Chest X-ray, PA view. Patient: 39 years old, sex M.
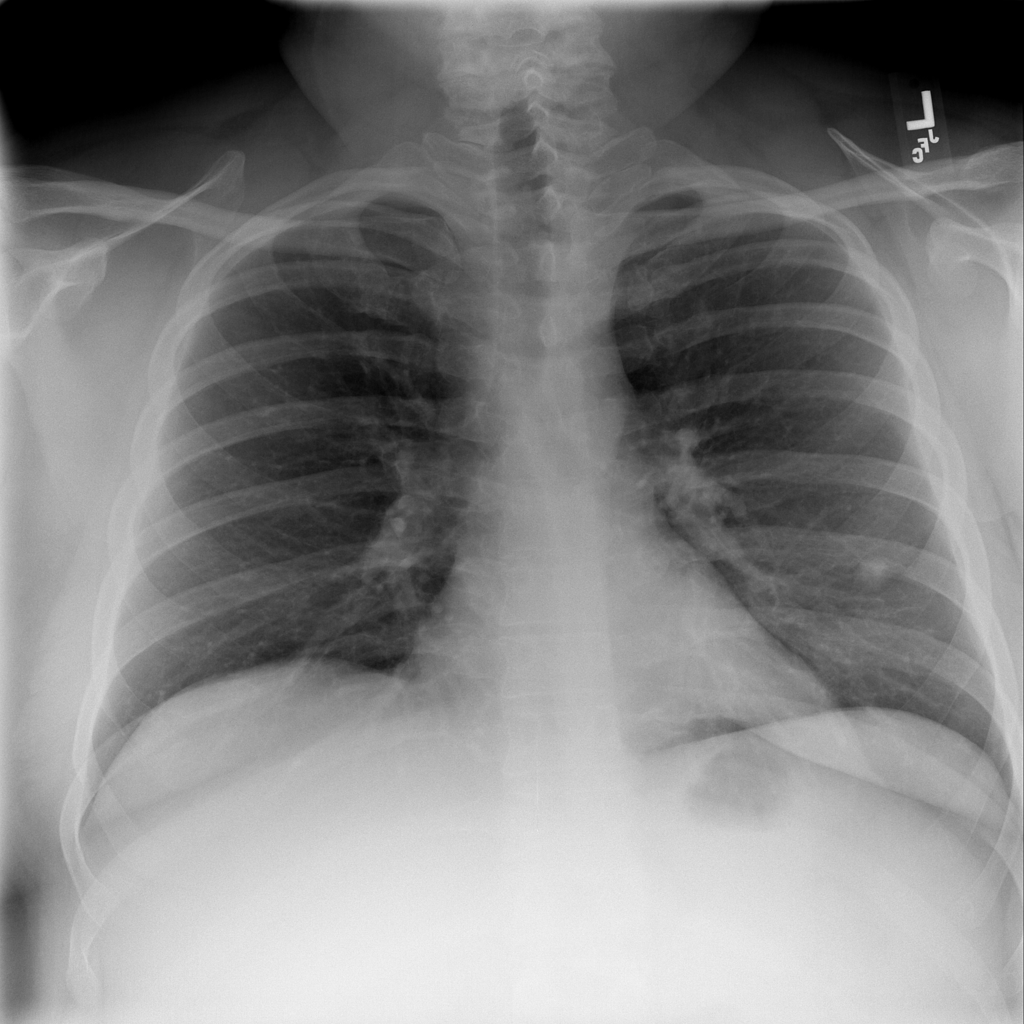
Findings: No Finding